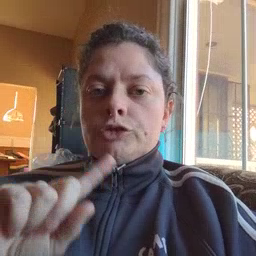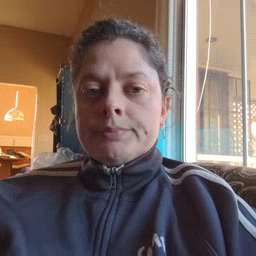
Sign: where